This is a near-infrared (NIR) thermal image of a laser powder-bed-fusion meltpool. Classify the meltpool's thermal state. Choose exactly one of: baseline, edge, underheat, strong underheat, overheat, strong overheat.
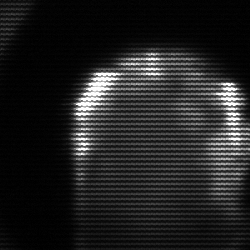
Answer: baseline